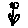
Label: flower